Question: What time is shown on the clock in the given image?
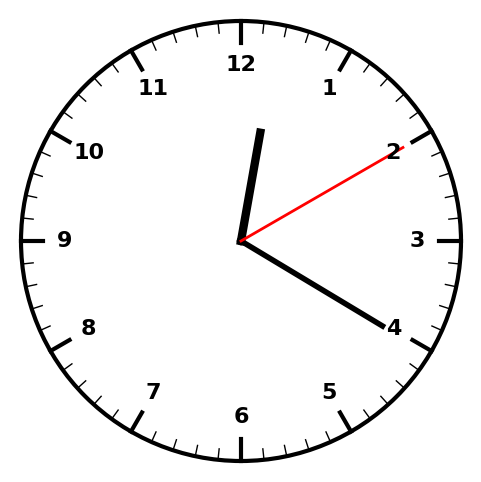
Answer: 12:20:10